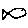
Label: fish